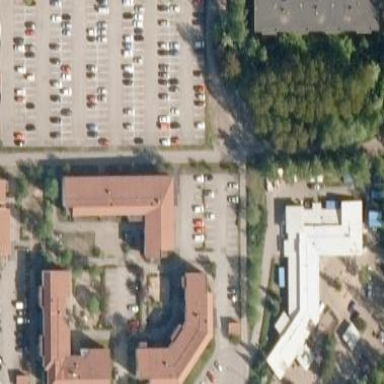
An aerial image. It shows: Kindergarten.